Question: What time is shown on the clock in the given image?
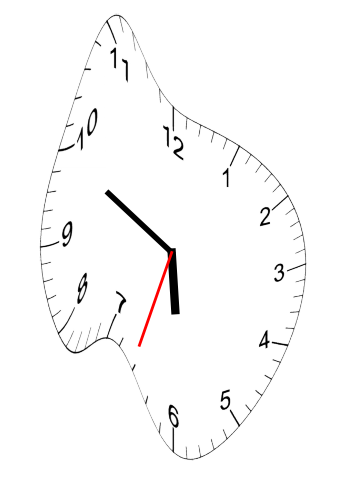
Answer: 05:49:33